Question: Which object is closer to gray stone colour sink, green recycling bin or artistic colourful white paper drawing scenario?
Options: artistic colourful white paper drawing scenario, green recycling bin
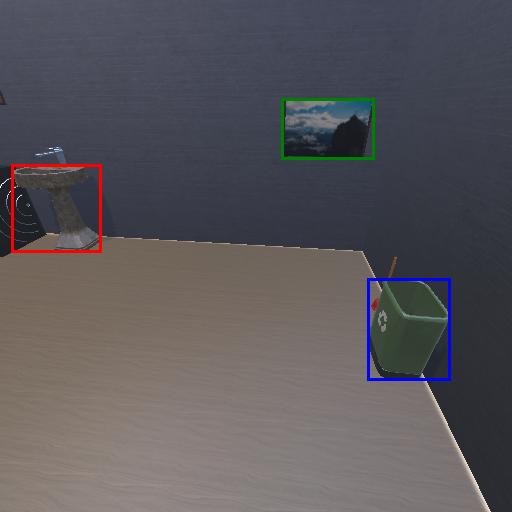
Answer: artistic colourful white paper drawing scenario